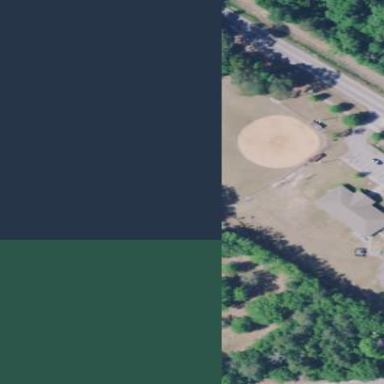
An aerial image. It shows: Baseball pitch for leisure land.